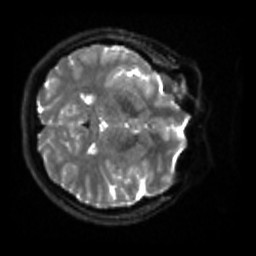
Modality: sbref
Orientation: axial
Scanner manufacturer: siemens
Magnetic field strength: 3 T
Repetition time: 4 s
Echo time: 0.0594 s